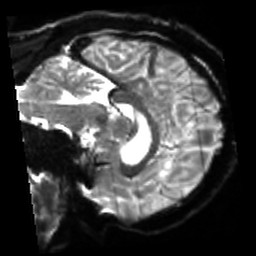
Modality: sbref
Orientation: sagittal
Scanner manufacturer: siemens
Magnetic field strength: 3 T
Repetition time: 4 s
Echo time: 0.0594 s